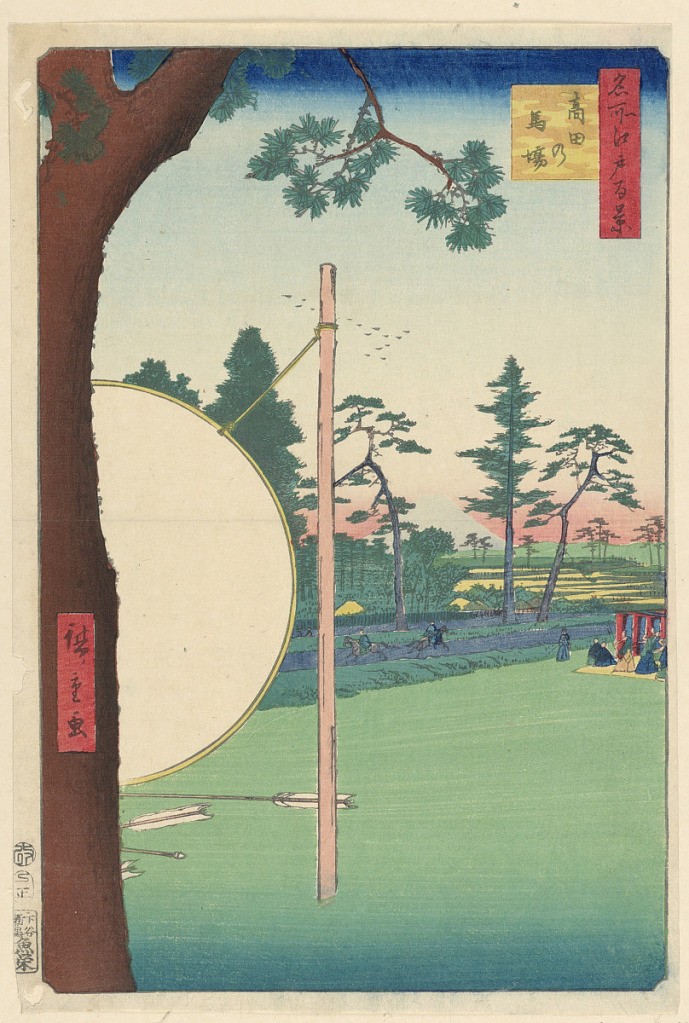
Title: Takata Riding Grounds (Takata-no-baba) From the Series One Hundred Famous views of Edo
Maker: Ando Hiroshige, Japanese, 1797–1858
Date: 1857
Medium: Woodblock print in colored ink on paper
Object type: Print
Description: In 1636 warrior aristocracy would practice their equestrian and archery skills in the north-wet part of Edo. In the middle are two horsemen riding opposite of each other along the riding grounds. The right side shows is a group of men aiming at the white round target. Half of the target is hidden behind the pine tree, which is also cropped.  A couple of arrows that missed the target remain on the ground below.